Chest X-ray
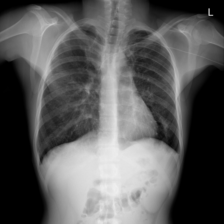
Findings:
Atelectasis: negative
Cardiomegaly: negative
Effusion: negative
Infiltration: negative
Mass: negative
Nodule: negative
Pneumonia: negative
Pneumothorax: negative
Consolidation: negative
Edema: negative
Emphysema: negative
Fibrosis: negative
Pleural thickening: negative
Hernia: negative